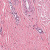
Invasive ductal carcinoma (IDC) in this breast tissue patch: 0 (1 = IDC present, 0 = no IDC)